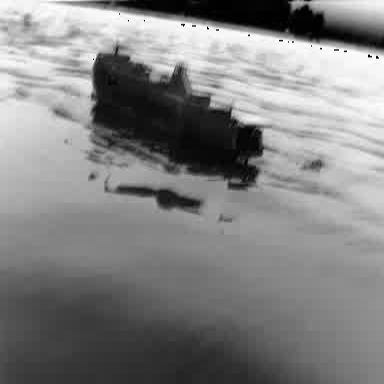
There is a container_ship in the infrared image.